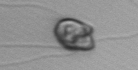
Label: flagellate_morphotype1